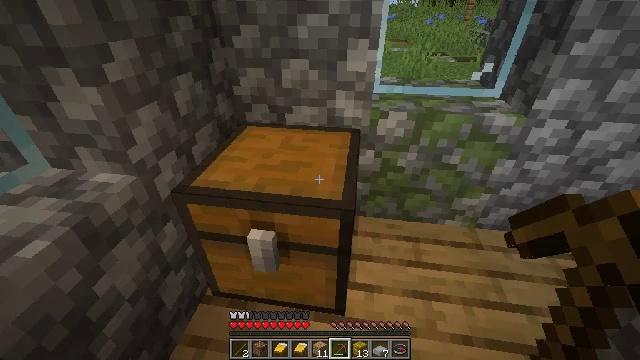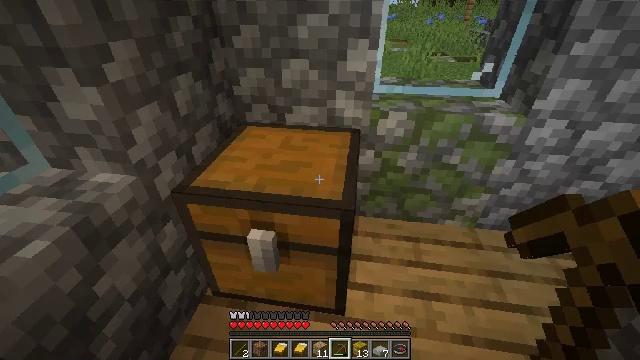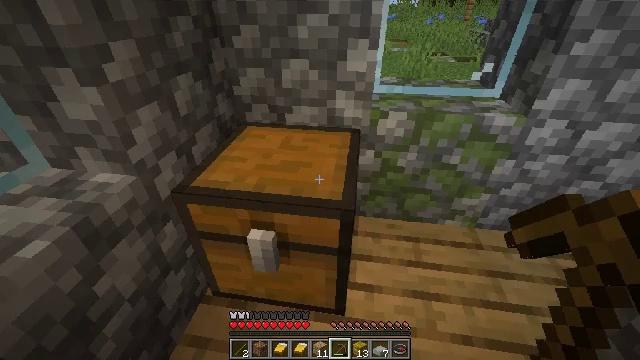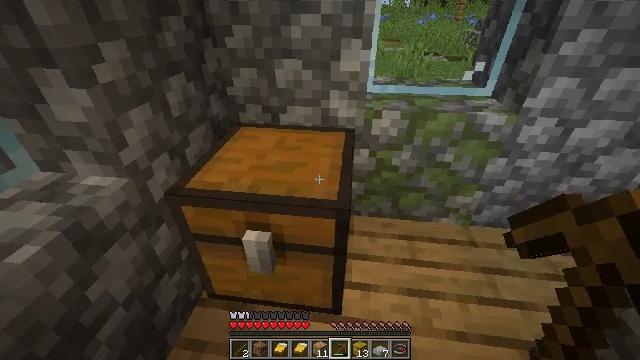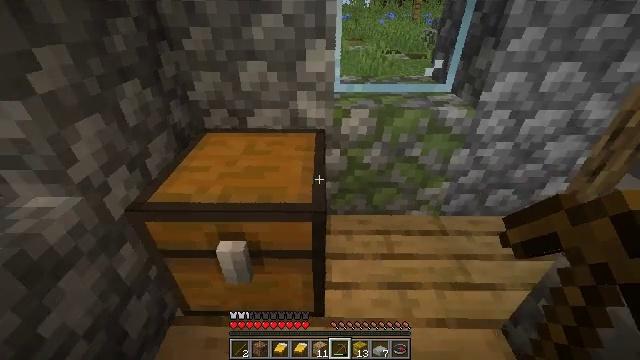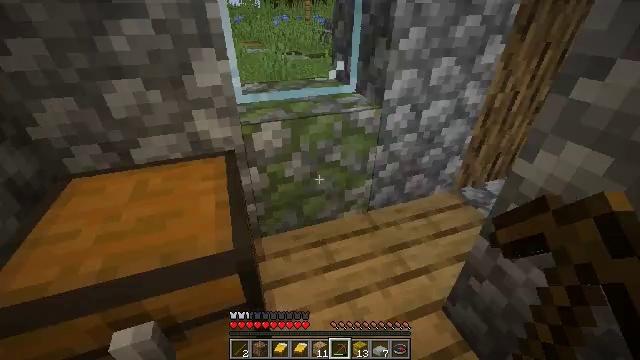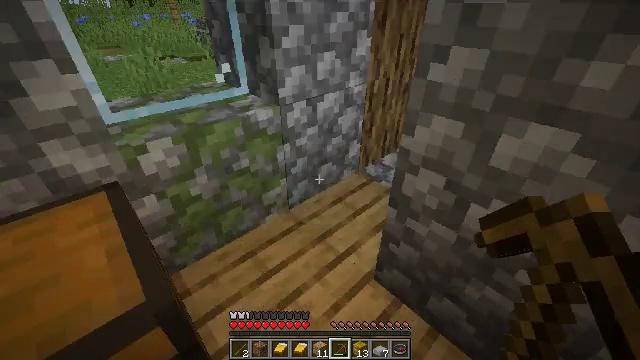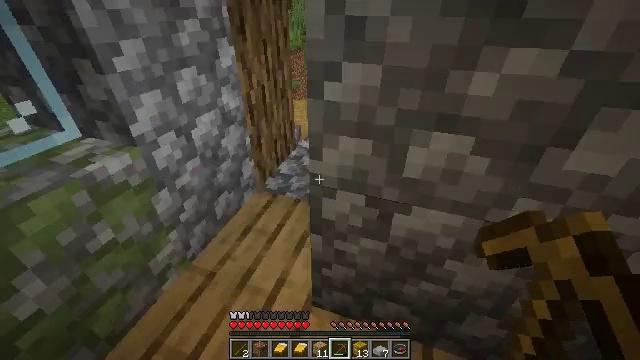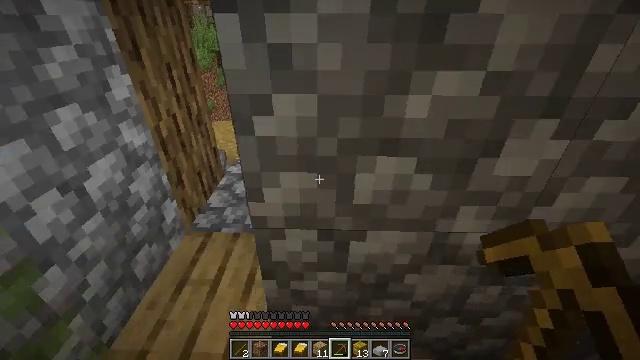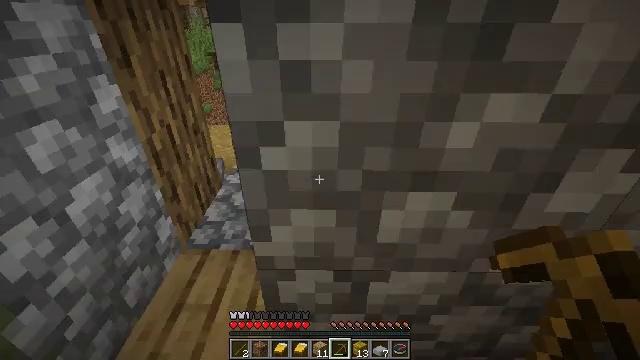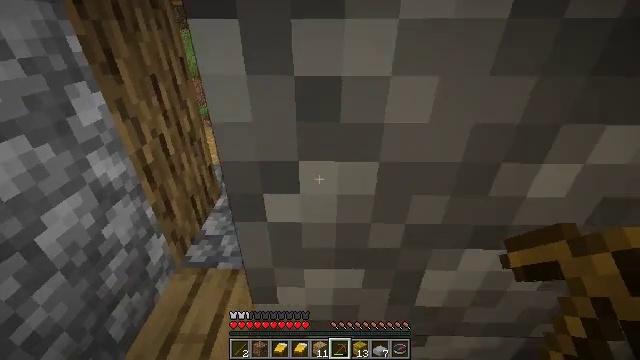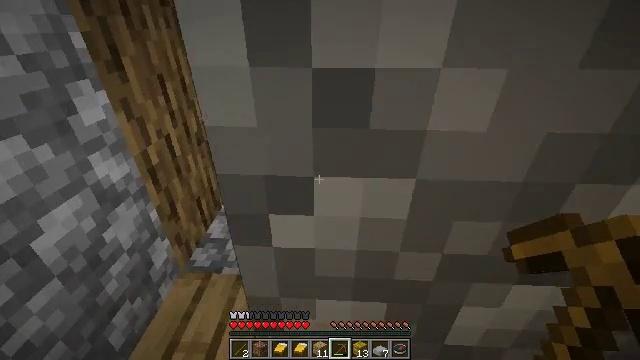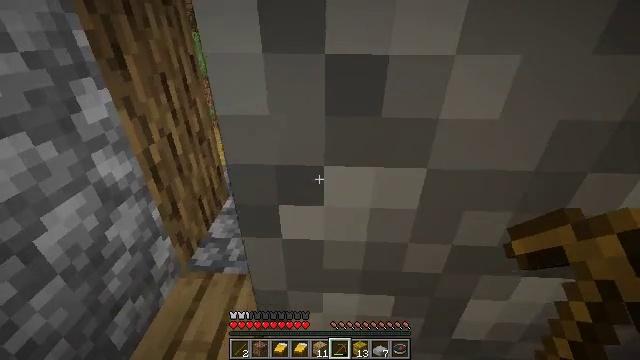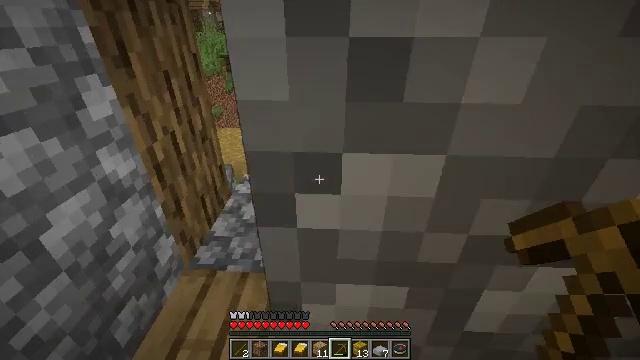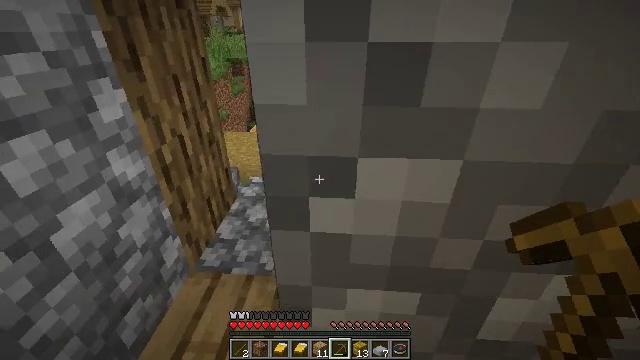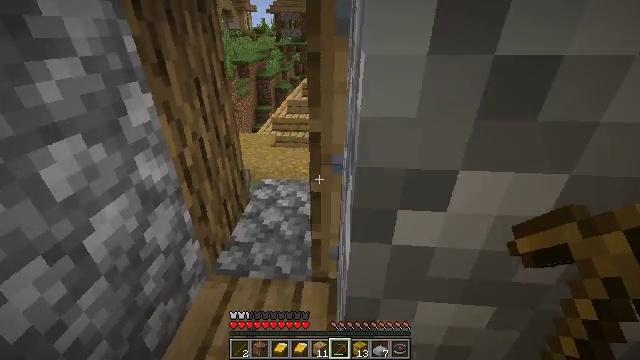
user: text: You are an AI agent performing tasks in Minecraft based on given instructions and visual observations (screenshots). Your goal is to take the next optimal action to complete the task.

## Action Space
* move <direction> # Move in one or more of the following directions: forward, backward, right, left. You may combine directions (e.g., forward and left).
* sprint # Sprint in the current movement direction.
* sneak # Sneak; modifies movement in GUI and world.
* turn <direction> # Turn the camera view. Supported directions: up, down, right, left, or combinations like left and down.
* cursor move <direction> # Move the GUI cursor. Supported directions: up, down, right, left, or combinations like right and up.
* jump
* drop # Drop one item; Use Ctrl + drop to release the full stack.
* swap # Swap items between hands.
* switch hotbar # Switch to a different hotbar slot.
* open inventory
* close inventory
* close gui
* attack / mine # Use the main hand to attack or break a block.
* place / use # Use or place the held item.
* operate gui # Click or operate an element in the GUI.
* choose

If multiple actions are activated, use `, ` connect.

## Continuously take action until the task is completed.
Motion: motion action
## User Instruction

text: Retrieve the white bed for later use.
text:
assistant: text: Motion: close gui
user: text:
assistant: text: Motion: no_op
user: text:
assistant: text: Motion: turn right
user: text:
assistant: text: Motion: move forward, turn right
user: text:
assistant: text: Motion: move forward, turn right
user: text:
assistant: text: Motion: move forward, turn right
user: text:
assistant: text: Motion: move forward, turn right
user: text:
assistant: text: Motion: move forward, turn right and up
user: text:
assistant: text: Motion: move forward
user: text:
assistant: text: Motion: move forward
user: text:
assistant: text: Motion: move forward, turn left
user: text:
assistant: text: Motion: move forward
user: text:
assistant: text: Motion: move forward
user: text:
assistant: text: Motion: move forward and move left, turn left
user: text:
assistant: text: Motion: move forward and move left
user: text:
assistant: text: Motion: move forward and move left
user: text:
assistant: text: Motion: move forward and move left
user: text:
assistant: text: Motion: move forward and move left
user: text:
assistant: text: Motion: move forward and move left, turn right
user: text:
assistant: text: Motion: move forward and move left, turn right and down
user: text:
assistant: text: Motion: move forward and move left, turn right and down
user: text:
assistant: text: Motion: move forward and move left, turn right and down
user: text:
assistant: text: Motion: move forward and move left, turn right and down
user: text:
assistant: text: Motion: turn right and up
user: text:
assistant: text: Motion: turn right and up
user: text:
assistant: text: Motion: move forward
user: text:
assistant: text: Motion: move forward, turn left and down
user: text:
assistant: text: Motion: move forward, turn left and down
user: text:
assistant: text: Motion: move forward, turn right and up
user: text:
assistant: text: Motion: turn right and up